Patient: sex M, age 85
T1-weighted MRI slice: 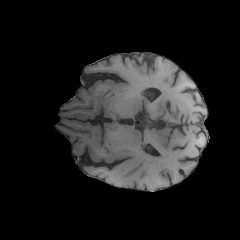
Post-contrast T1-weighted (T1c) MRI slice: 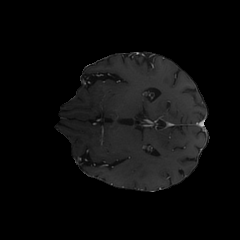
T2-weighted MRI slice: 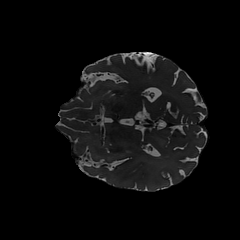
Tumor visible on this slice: yes
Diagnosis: Glioblastoma, IDH-wildtype
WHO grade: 4